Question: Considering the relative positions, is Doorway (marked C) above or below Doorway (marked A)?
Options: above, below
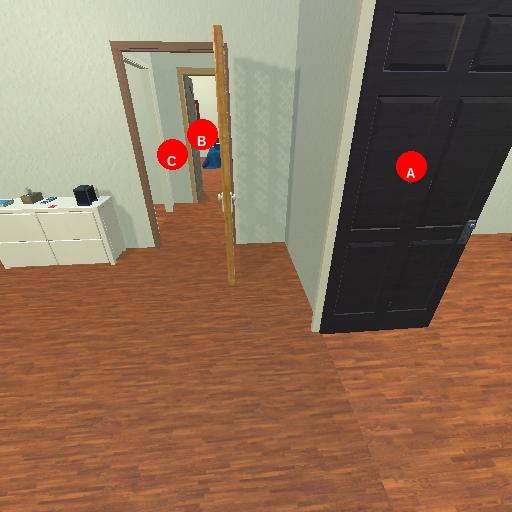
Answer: above